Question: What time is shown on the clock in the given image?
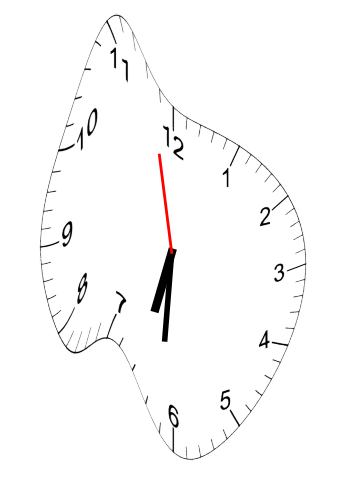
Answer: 06:30:58